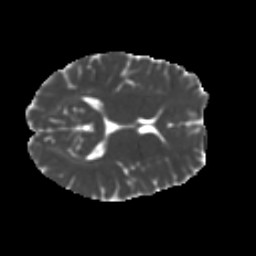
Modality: MD
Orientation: axial
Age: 37
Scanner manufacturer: ge
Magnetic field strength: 3 T
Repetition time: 7.8 s
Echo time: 0.0608 s